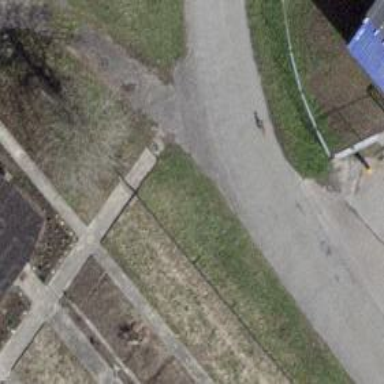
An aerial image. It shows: Residential road with asphalt surface and opposite cycleway.